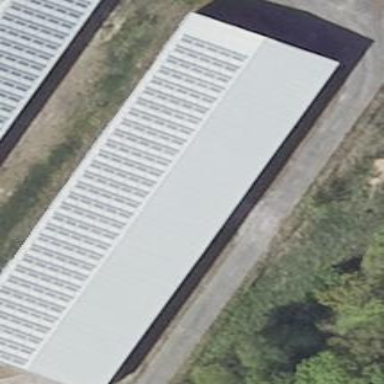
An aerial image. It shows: Farm auxiliary building with solar photovoltaic panel generator producing small amount of electricity.